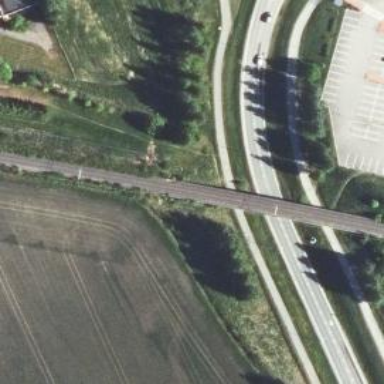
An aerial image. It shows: Bridge over railway with continuous electrified contact line.